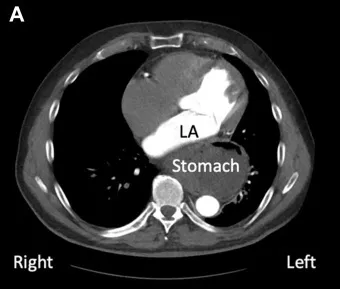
A: Cardiac computed tomography (CT) angiogram showing proximity between the herniated stomach and the left atrium (LA).
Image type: radiology (ct)